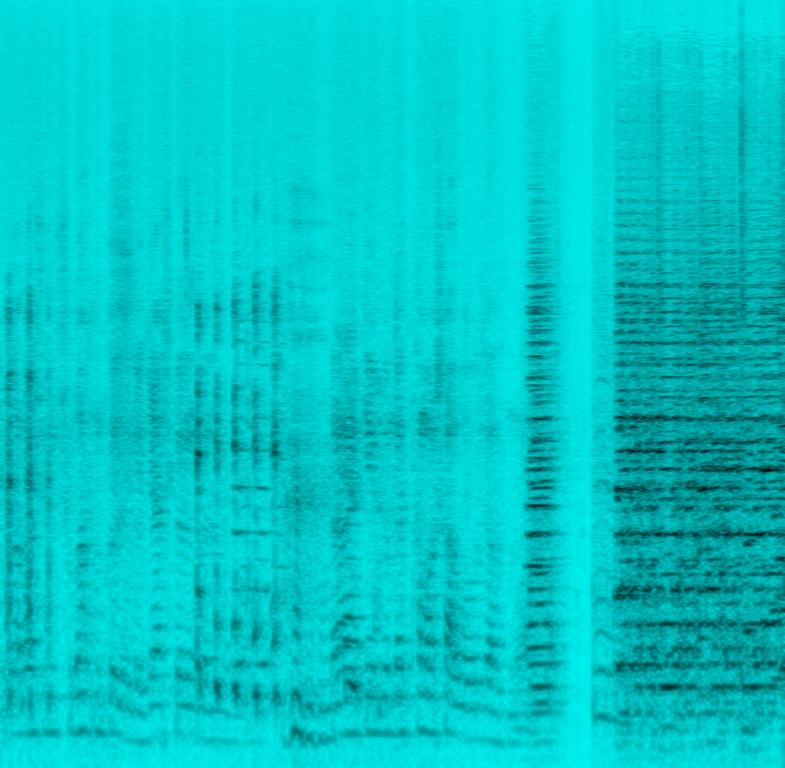
The low quality recording features a flat male vocal talking and playing a groovy accordion melody, before which a male and a female laugh. It sounds passionate and groovy.